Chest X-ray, PA view. Patient: 50 years old, sex F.
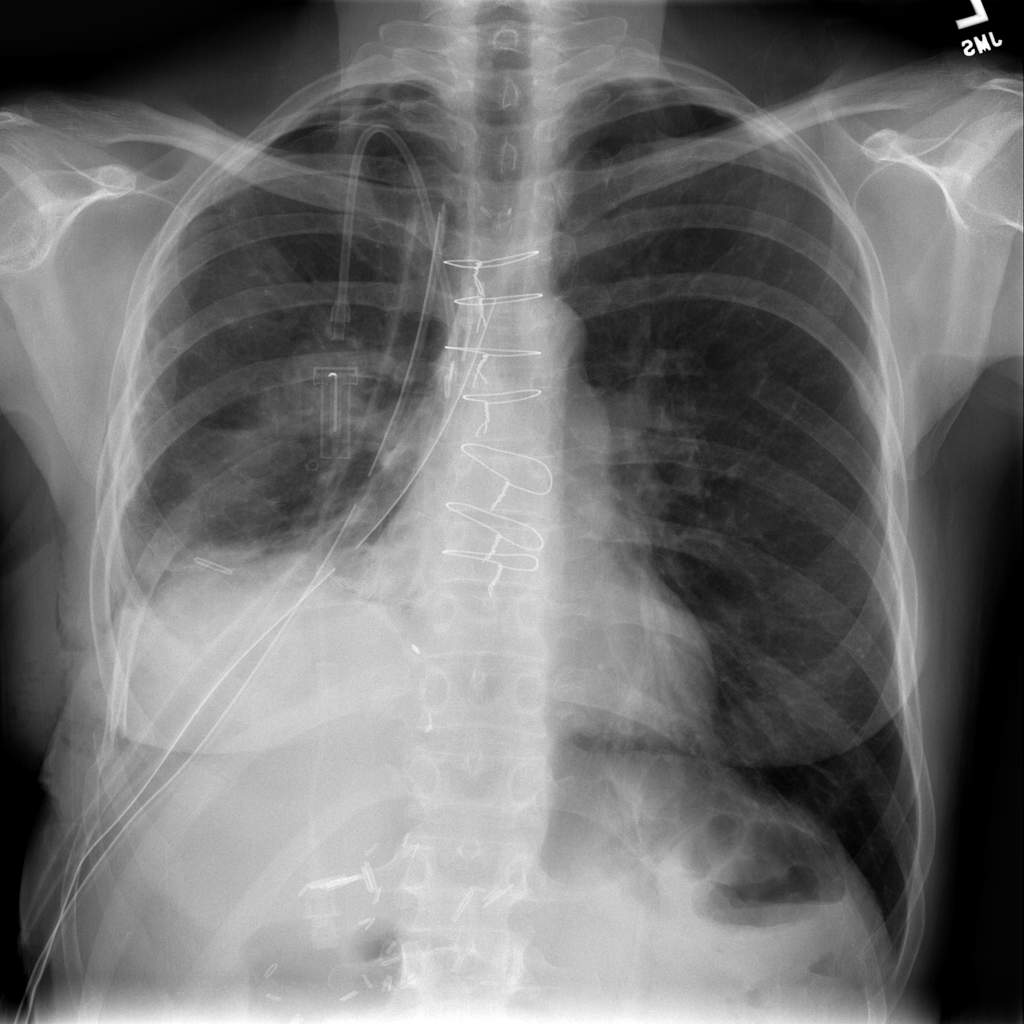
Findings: Emphysema, Infiltration, Pneumothorax